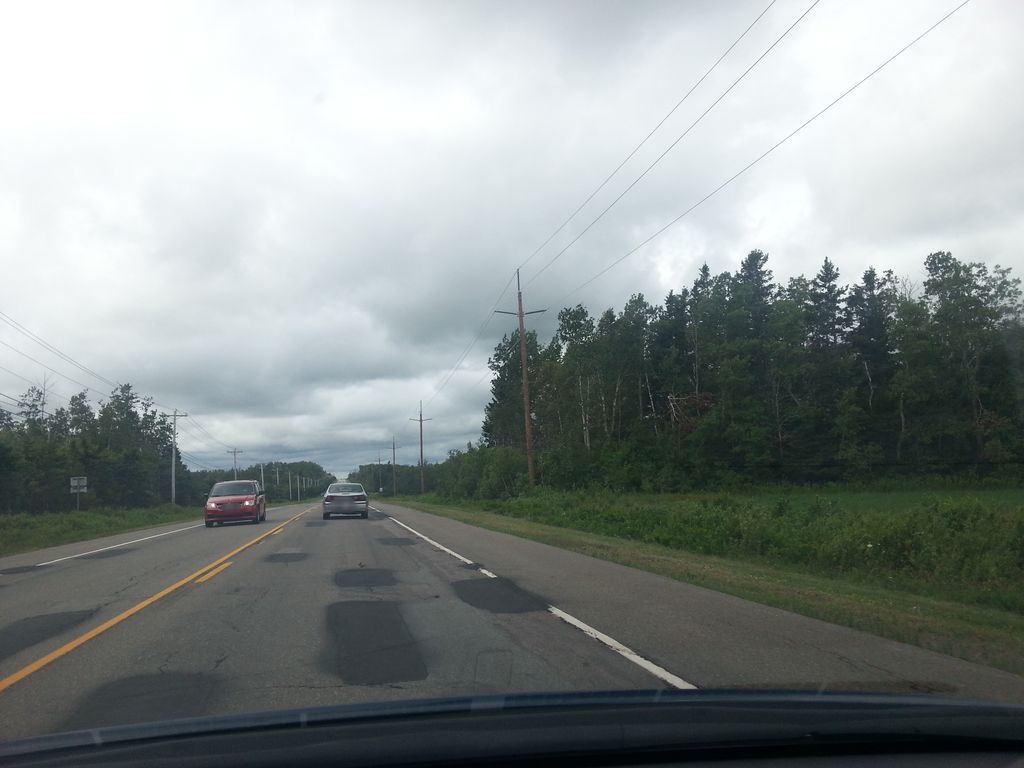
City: charlottetown